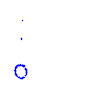
Particle: proton